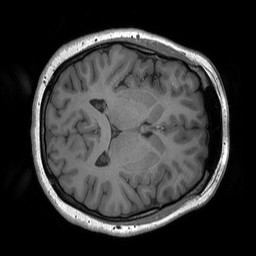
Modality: T1w
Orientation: axial
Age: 35
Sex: female
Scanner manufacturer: siemens
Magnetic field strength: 3 T
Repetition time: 1.9 s
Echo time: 0.00243 s